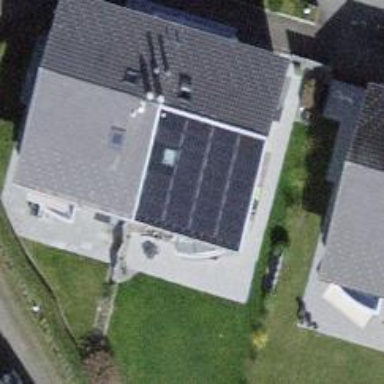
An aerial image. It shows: Solar power generator using photovoltaic method with solar photovoltaic panel types.